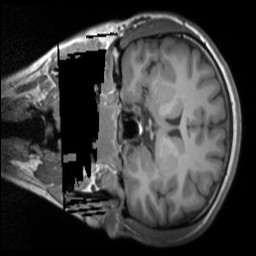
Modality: T1w
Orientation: coronal
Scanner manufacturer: siemens
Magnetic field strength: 3 T
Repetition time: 1.9 s
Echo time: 0.00267 s